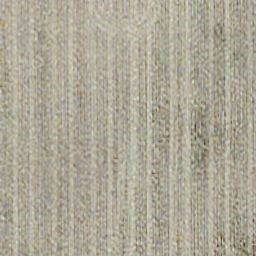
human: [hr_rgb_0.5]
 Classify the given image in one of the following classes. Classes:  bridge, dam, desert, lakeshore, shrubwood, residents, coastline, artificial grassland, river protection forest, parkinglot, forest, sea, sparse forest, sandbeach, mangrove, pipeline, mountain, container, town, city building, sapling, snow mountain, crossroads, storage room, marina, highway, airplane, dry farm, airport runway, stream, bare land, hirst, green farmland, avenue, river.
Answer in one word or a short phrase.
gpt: dry farm